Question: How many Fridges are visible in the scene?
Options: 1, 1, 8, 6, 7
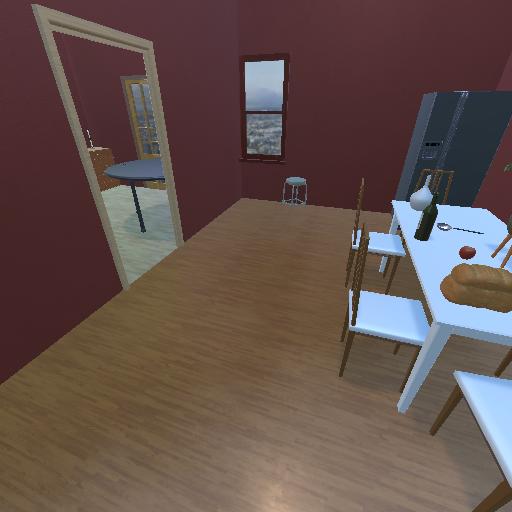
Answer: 1